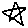
Label: star